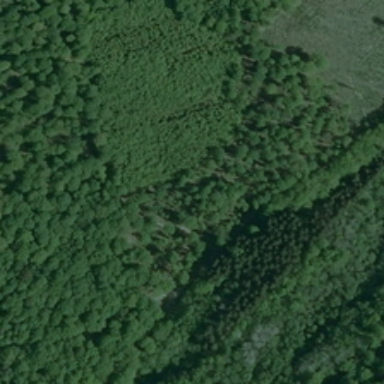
The trees in the forest are light green .